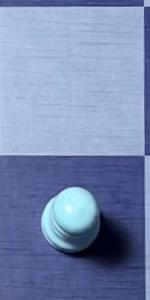
Label: Pawn_White